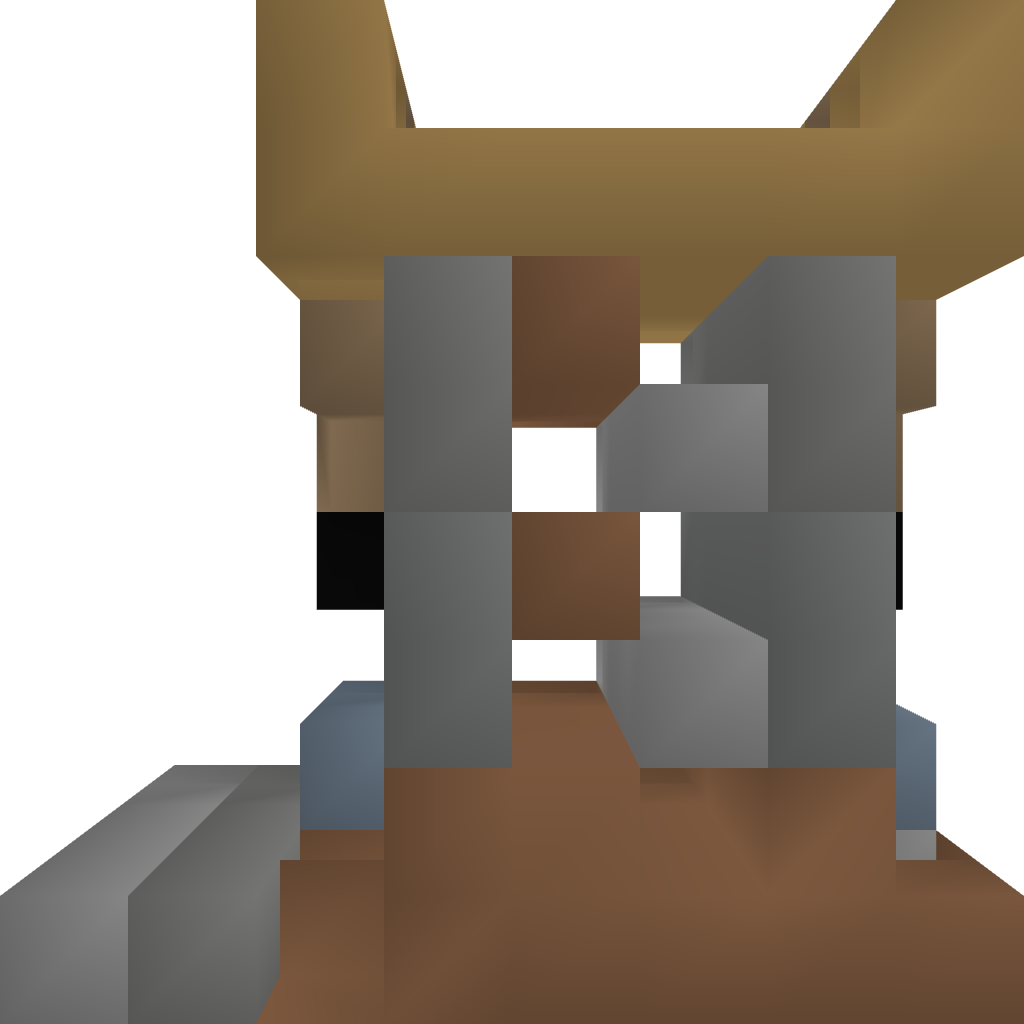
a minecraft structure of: Wall: Segment